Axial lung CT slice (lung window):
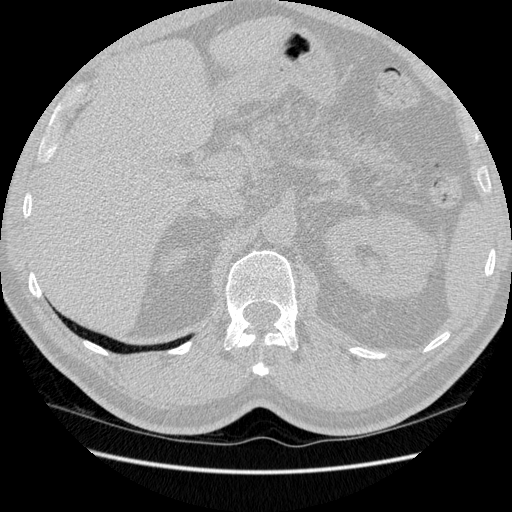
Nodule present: no